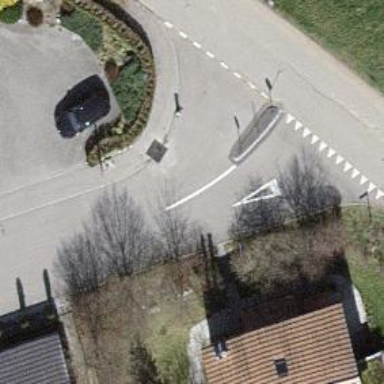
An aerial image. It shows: Bollard barrier.